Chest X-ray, PA view. Patient: 50 years old, sex F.
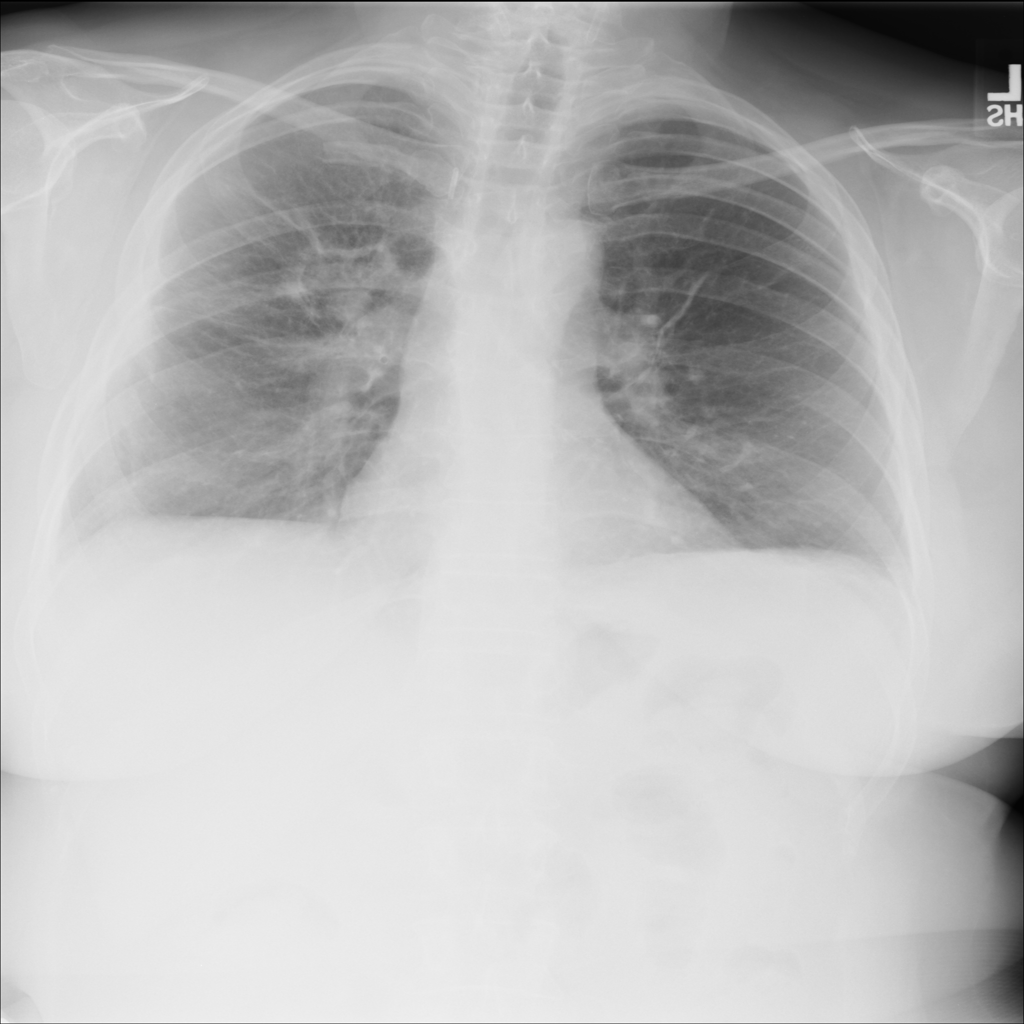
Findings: Infiltration, Pneumothorax